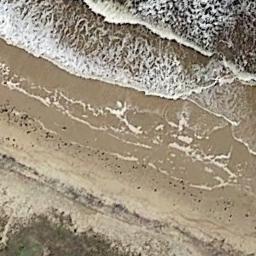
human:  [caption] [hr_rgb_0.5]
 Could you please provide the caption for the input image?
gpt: There are huge ripples on the beach .

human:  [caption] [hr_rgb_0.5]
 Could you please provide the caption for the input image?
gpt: Brown ocean and wet sand and vegetation .

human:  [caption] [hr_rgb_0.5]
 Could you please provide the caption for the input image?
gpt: The beach with khaki sand and the white waves washed ashore .

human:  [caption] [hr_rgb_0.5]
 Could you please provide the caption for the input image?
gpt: The sea is blue by the beach .

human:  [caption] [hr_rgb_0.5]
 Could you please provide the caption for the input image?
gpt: The grass is beside the beach .